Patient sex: M
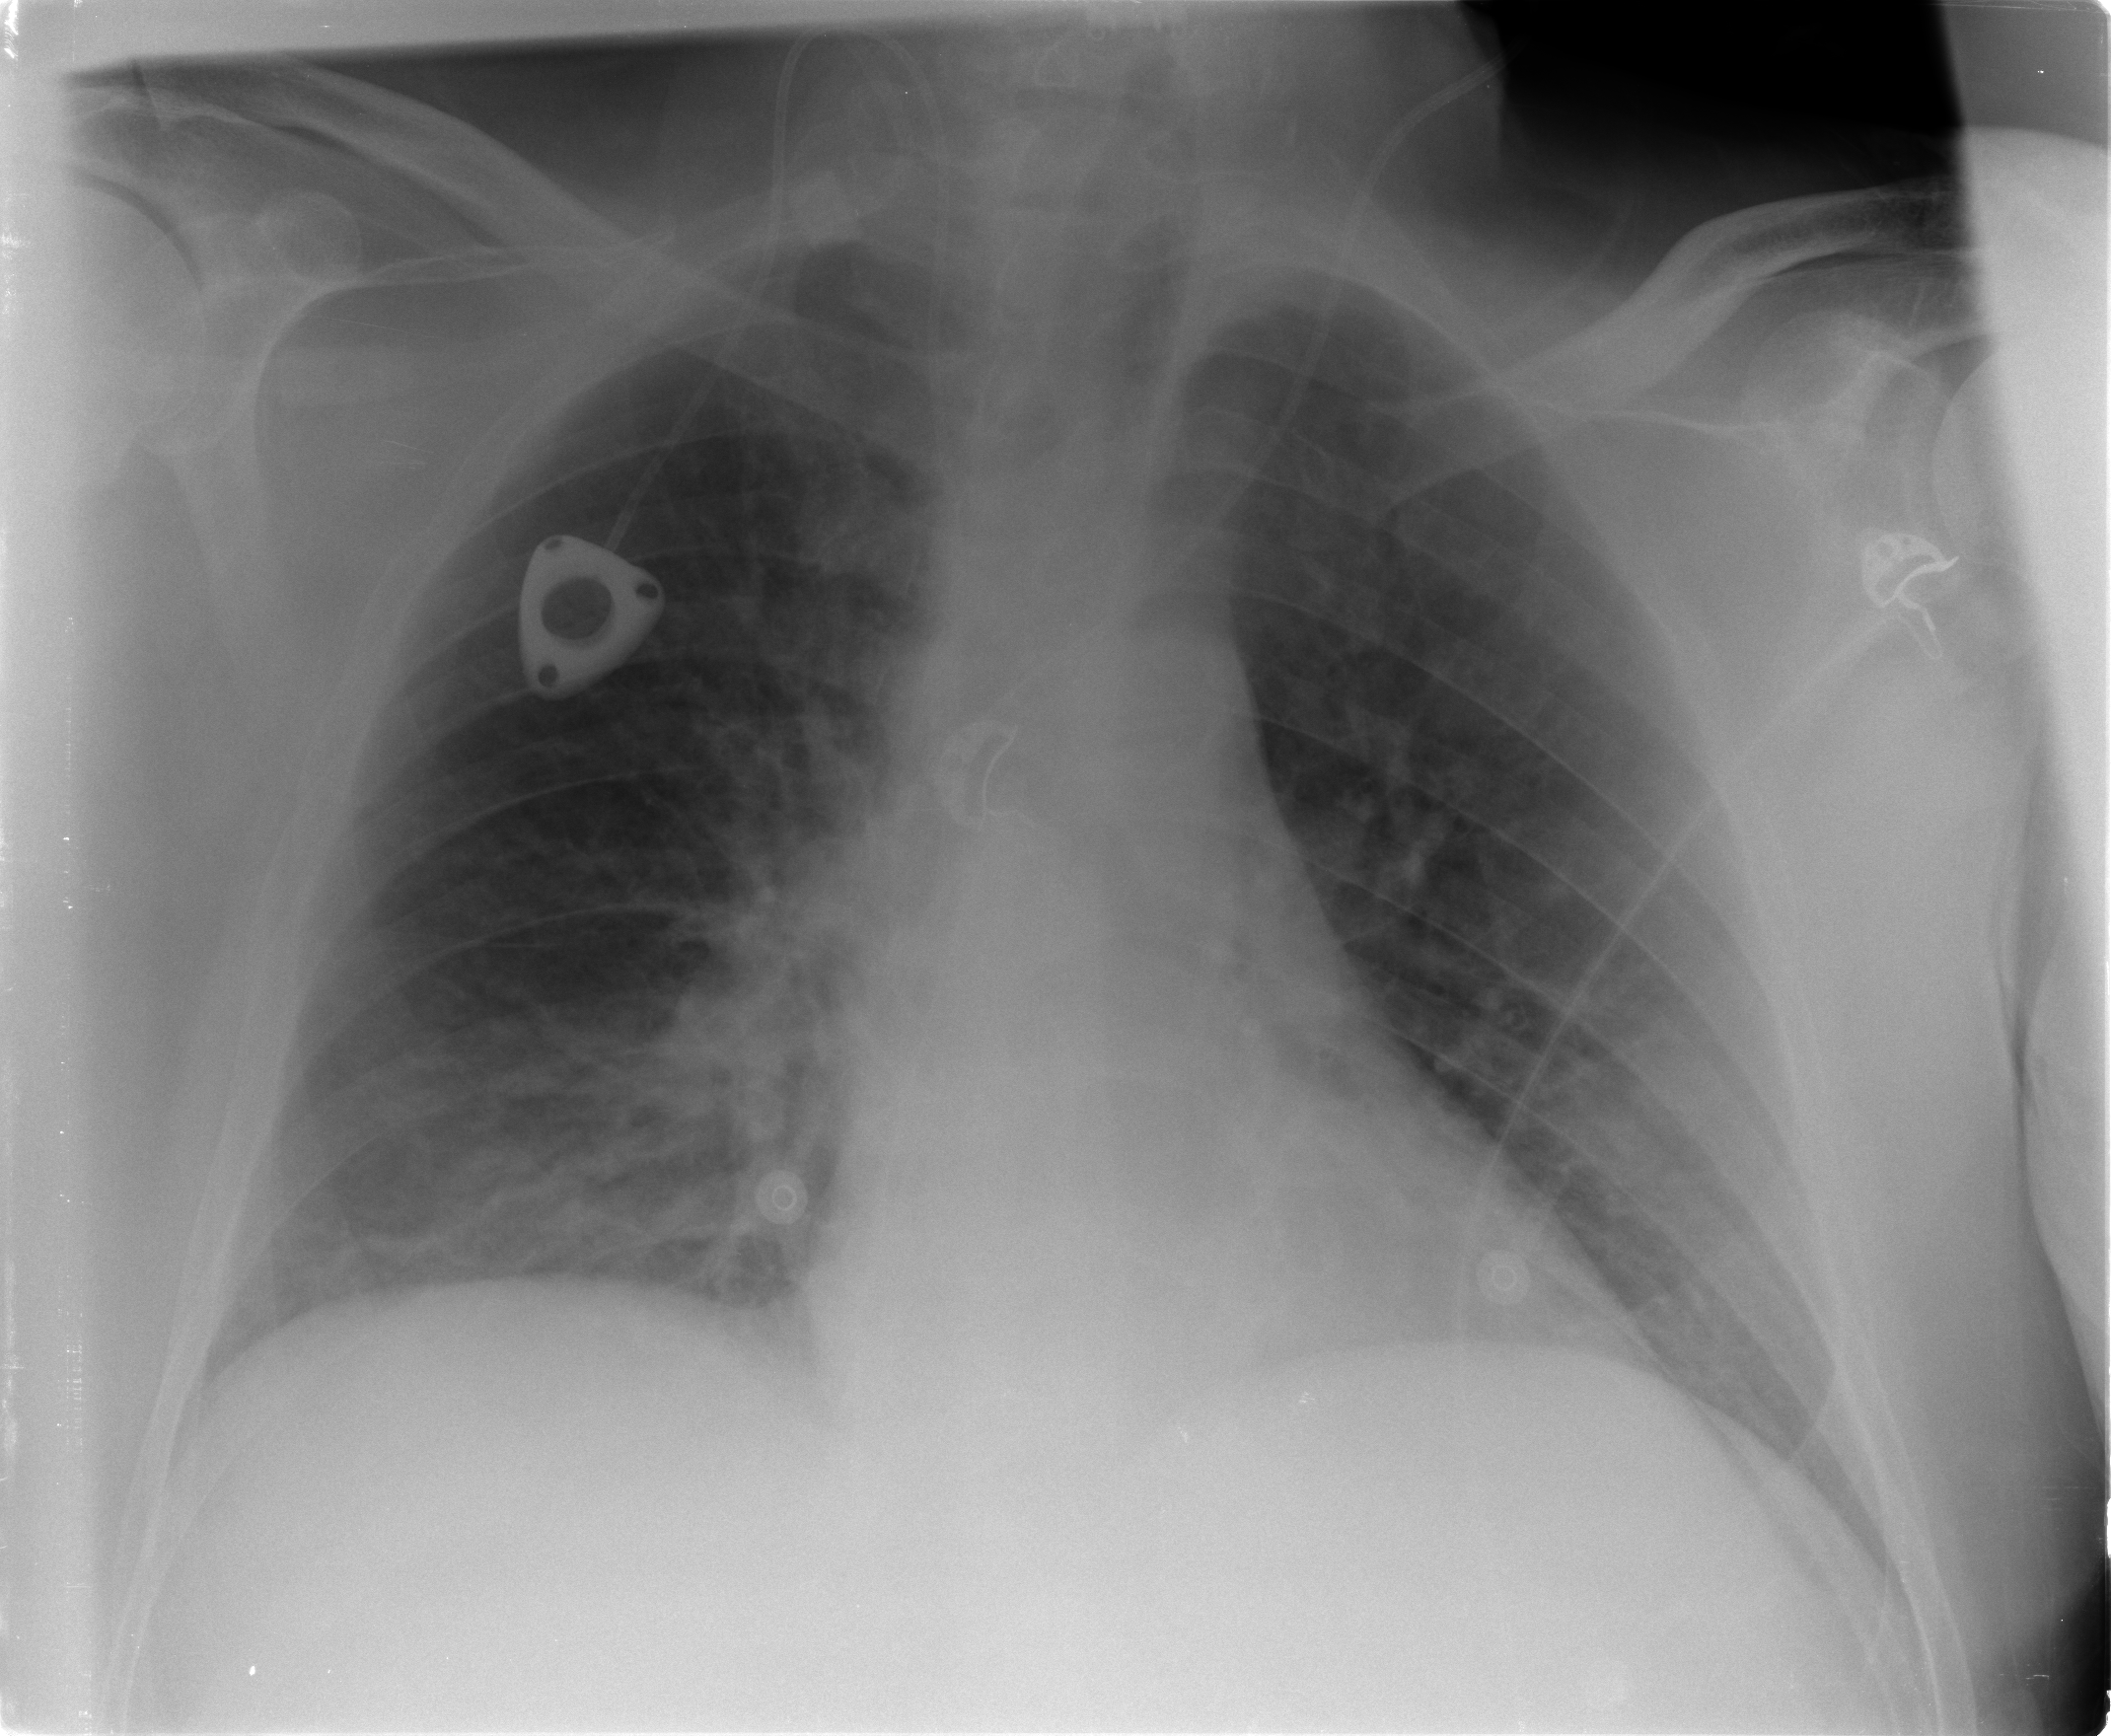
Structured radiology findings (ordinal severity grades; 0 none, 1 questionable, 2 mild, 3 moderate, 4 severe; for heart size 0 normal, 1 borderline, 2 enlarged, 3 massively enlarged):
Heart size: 0
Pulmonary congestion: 2
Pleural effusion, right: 0
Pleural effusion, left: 0
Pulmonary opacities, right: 1
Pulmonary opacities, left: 0
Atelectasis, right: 0
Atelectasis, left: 0